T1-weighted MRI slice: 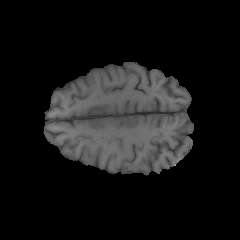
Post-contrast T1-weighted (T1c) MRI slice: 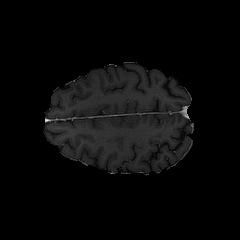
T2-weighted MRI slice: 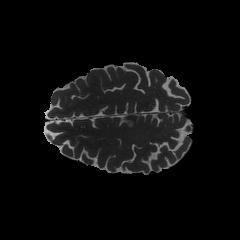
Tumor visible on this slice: no